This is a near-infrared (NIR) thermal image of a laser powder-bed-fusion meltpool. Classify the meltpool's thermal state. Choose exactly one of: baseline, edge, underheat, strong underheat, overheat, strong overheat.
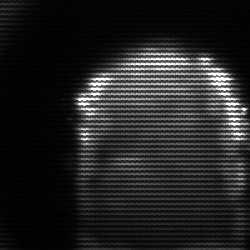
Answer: baseline